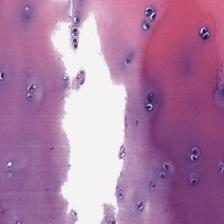
Label: Non-Tumor